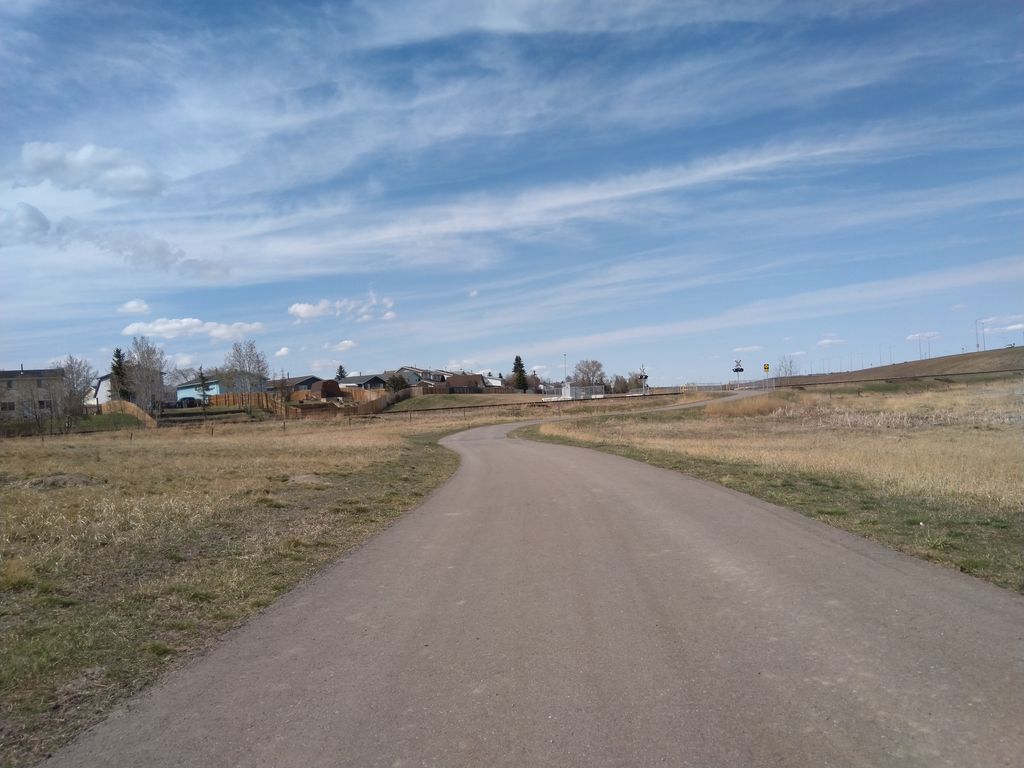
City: calgary